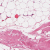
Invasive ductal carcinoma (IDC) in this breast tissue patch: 0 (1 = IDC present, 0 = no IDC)